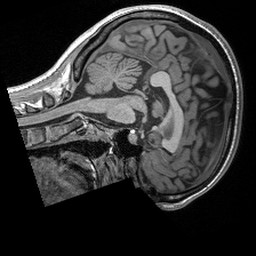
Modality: T1w
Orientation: sagittal
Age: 21
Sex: female
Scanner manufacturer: siemens
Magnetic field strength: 3 T
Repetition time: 2.4 s
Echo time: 0.00191 s